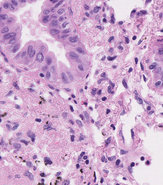
Tumor epithelial tissue: yes
Tumor-associated stroma tissue: yes
Normal tissue: no